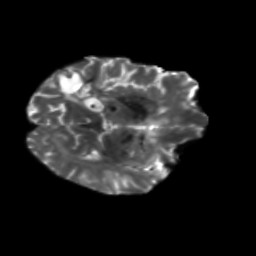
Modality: T2w
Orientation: axial
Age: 62
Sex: female
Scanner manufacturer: siemens
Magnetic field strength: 3 T
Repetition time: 5.25 s
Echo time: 0.08 s